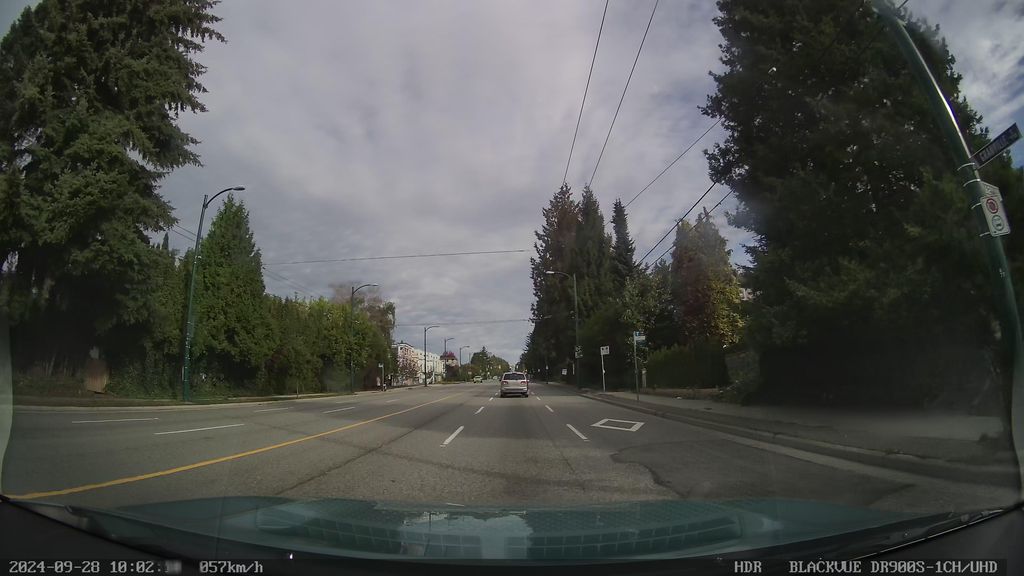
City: vancouver